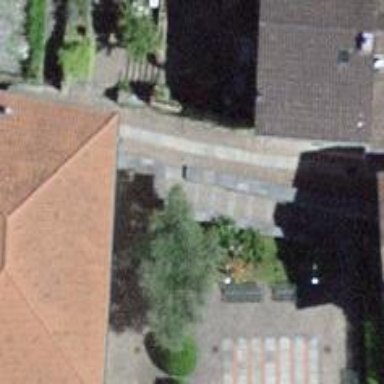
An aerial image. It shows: Path with no sidewalk.